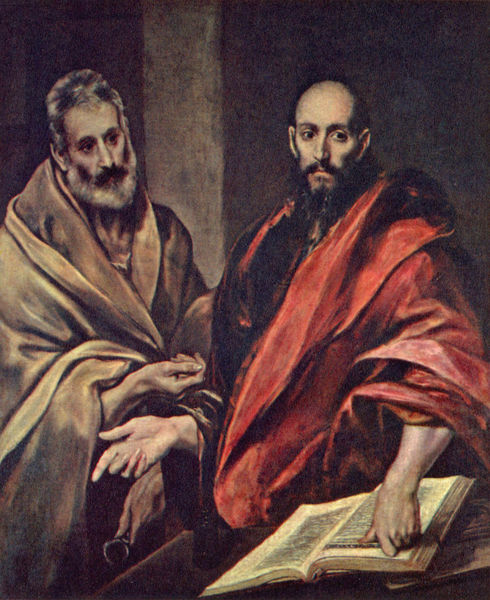
Titel: Die Hll. Petrus und Paulus
Künstler: El Greco
Standort: Leningrad
Institution: Musée de l'Ermitage
Schlagwörter: dunkel, gemälde, hand, kopf, mann, schatten, umhang, weiß, menschen, ocker, braun, daumen, geste, grau, hell, hintergrund, köpfe, licht, männer, orange, pfeiler, raum, schwarz, tisch, blick, gebäude, rot, tuch, beige, bart, bärte, gesichter, schnurrbart, wand, arm, arme, augen, bibel, böse, falten, gesicht, kragen, mensch, vollbart, ärmel, gesten, hals, hände, portrait, öl, gewand, haare, mantel, tücher, gewänder, paar, spanien, schrift, zwei, mauer, asketisch, ernst, glatze, lesen, faltenwurf, zeigen, kante, buch, druck, schwert, text, brille, degen, spitzbart, pult, seiten, wangenknochen, manierismus, gewäner, heilige, schlüssel, lupe, zeilen, deuten, jünger, brüder, fragend, aufgeschlagen, überlängt, el greco, insignien, erklären, zange, gewände, asket, apostel, perikope, evangelist, evangelium, evangelisten, lehren, weisheit, maniriert, bedrückend, bildung, attribute, aposteln, hinweisen, greco, wissen, auslegen, el graco, expressivität, mench, geleehrte, schlusser, apotel